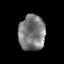
Tissue: prostate
Cell type: T cells
Senescence score: 0.358
Nuclear area (px): 930
Mean DAPI intensity: 123.249